Question: I am making a web app and I am needing the 4x links that are located in the middle column to be evenly spaced vertically and for the text inside the links to be horizontally and vertically centerd as-well.
The below picture is what I am after, please note that the website is going to be responsive. I want to avoid using flexbox at this stage as I have been running into some browser compatibility problems.
<URL>

'''
<!DOCTYPE html>
<html>
<head>
<title>Runna - Track your run!</title>
<meta name="viewport" content="width=device-width, initial-scale=1.0 user-scalable=no">
<link rel="stylesheet" type="text/css" href="css/reset.css">
<link rel="stylesheet" type="text/css" href="css/style.css">
<link href='http://fonts.googleapis.com/css?family=Lato:400,700,900' rel='stylesheet' type='text/css'>
<link href="http://maxcdn.bootstrapcdn.com/font-awesome/4.2.0/css/font-awesome.min.css" rel="stylesheet">
<script src="https://ajax.googleapis.com/ajax/libs/jquery/2.1.1/jquery.min.js"></script>
<script src="js/js.js"></script>
<script src="js/modernizr.js"></script>
</head>
<body>
<div class="wrapper">
<header>
<img src="imgs/logo-blue.png" />
</header>
<iframe src="https://www.google.com/maps/embed?pb=!1m14!1m12!1m3!1d<PHONE>046!2d172.59430635!3d-43.56069255!2m3!1f0!2f0!3f0!3m2!1i1024!2i768!4f13.1!5e0!3m2!1sen!2snz!4v1418977732755" frameborder="0" style="border:0"></iframe>
<section class="control-container">
<div class="column left">
</div>
<div class="column middle">
<nav>
<ul>
<li>
<a href="#"><i class="fa fa-chevron-down"></i></a>
<a href="#">START</a>
<a href="#">STOP</a>
<a href="#">PAUSE</a>
</li>
</ul>
</nav>
</div>
<div class="column right">
</div>
</section>
</div>
</body>
</html>
'''
'''
* {
margin: 0;
padding: 0;
font: 100% arial;
overflow: hidden;
}
@media all and (max-width: 150em) {
header {
width: 100%;
height: 5vh;
background: black;
}
header img {
height: 100%;
}
iframe {
width: 100%;
height: 65vh;
display: block;
}
.control-container {
width: 100%;
height: 30vh;
background: black;
display: table;
}
.column {
display: table-cell;
color: white;
width: 100%;
text-align: center;
}
.row {
display: block;
width: 100%;
}
.left {
background: yellow;
width: 33.3%;
height: 100%;
}
.middle {
background: black;
width: 33.3%;
height: 100%;
}
.right {
background: red;
width: 33.3%;
height: 100%;
}
nav ul {
height: 100%;
margin: 0;
padding: 0;
}
nav li {
display: block;
}
nav a {
color: white;
text-decoration: none;
text-align: center;
width: 100%;
padding: 30px;
}
nav a:hover {
background: green;
}
}
'''
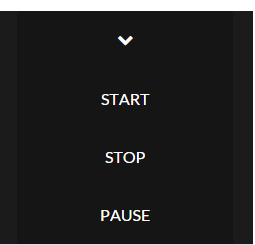
Answer: Try using 'display: table' and 'display: table-row'
'''
.column.middle ul,.column.middle nav,.column.middle li {
height: 100%;
}
.column.middle li {
display: table;
width: 100%;
}
.column.middle li a {
display: table-row;
width: 100%;
}
'''
<URL>
The above solution will work but as you can see the menu items are not vertically centered. To make them centered, I wrapped the menu items contents with a 'div' element. and added the following css:
'''
.column.middle li a div {
display: table-cell;
vertical-align: middle;
}
'''
<URL>